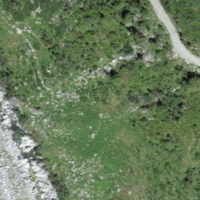
EUNIS habitat code: 31
Species observed at this site:
Nucifraga caryocatactes
Corvus corax
Euphorbia cyparissias
Anas platyrhynchos
Periparus ater
Anthus spinoletta